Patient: sex M, age 77
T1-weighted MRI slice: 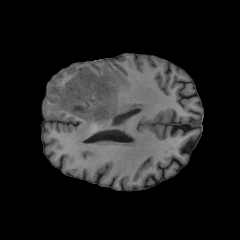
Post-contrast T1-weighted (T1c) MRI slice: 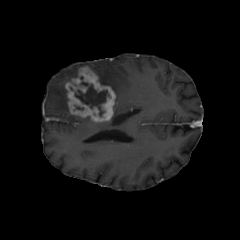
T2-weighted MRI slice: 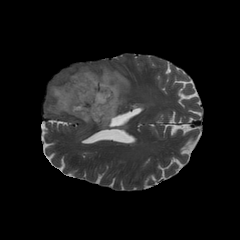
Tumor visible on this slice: yes
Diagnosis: Glioblastoma, IDH-wildtype
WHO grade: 4